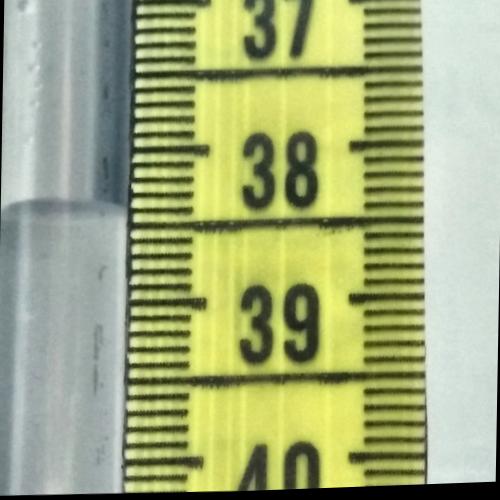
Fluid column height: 38.4 cm